Interaction volume radius: 5 \u00c5
Interaction volume height: 10 \u00c5
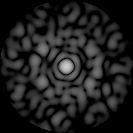
Disorder parameter: 0.823